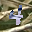
Label: 4